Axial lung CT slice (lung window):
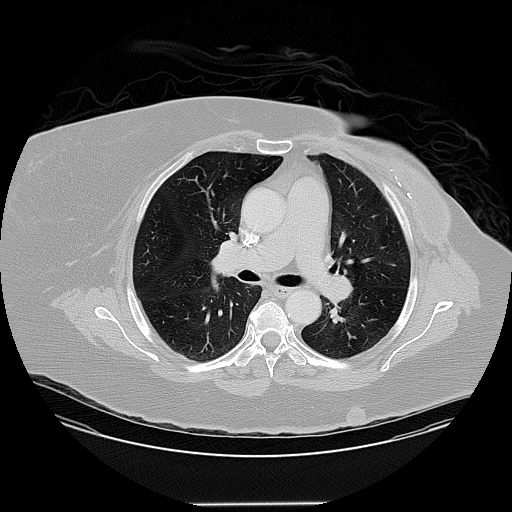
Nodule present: no